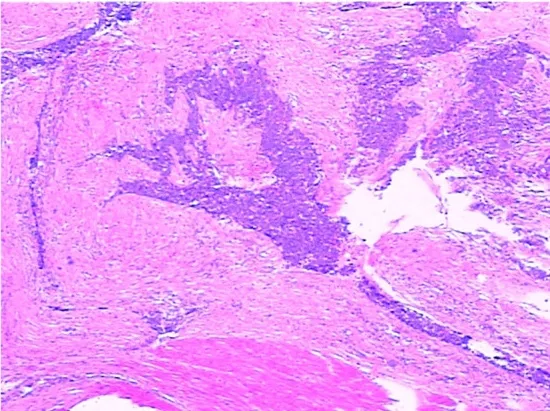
Tumor cells were observed in the. Gastric serosa fibrous tissue.
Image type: pathology (h&e)